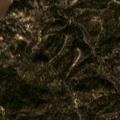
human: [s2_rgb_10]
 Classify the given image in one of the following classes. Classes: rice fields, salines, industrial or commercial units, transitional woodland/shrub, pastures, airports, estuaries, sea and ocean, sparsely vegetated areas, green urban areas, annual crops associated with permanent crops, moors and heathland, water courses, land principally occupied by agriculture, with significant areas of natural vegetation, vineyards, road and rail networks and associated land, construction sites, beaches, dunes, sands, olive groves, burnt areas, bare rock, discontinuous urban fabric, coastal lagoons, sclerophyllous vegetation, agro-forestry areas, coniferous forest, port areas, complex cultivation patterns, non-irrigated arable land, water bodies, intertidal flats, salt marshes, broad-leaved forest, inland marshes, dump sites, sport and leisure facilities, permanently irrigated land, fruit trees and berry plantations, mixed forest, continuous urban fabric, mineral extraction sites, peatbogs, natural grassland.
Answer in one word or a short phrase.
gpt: complex cultivation patterns, broad-leaved forest, mixed forest